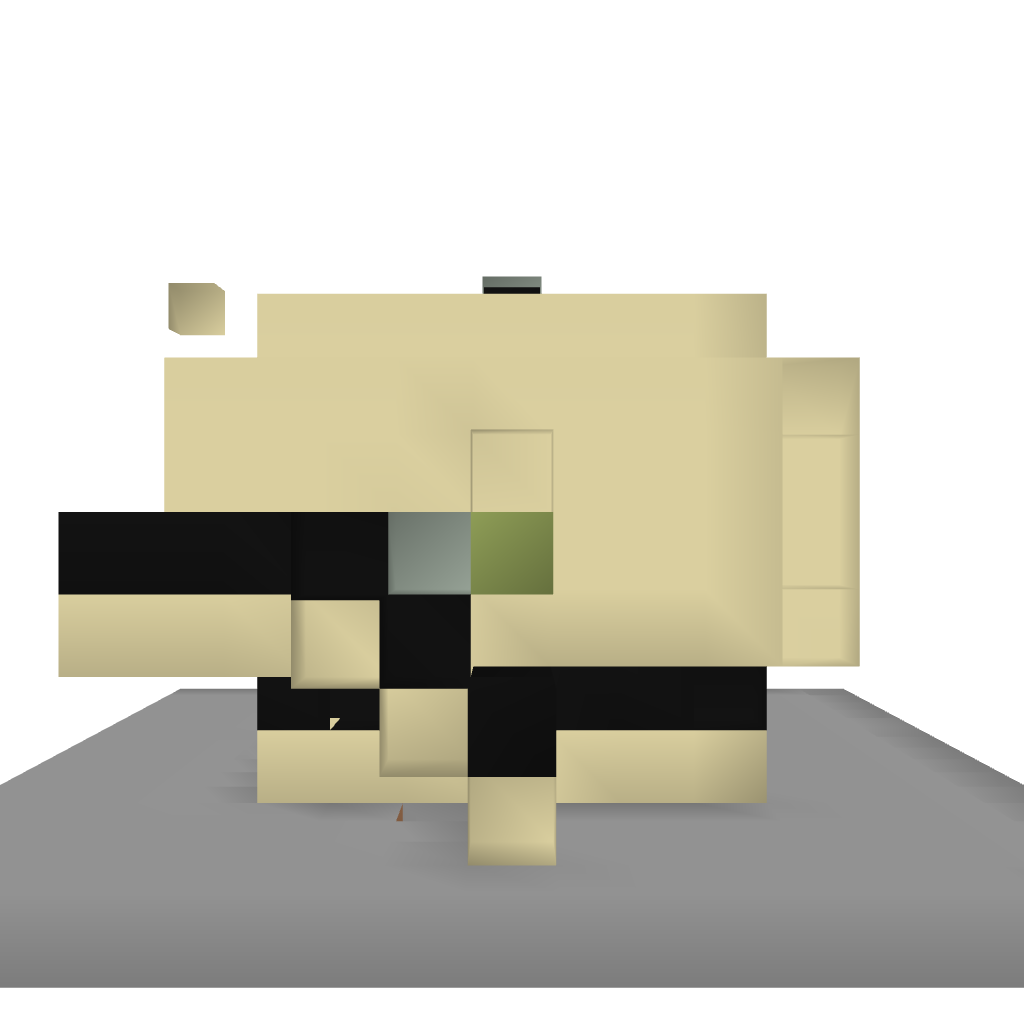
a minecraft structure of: Turn Table Room